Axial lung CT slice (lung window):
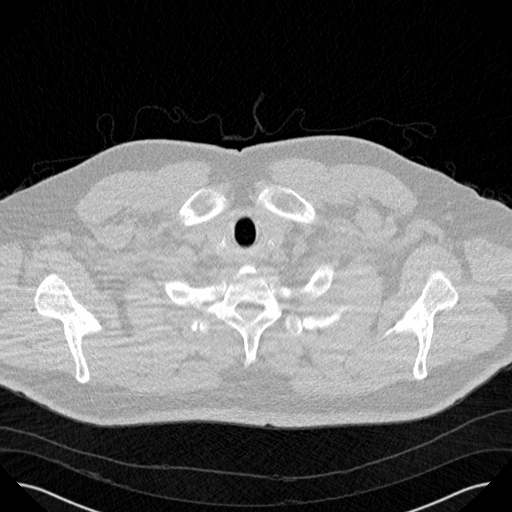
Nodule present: no